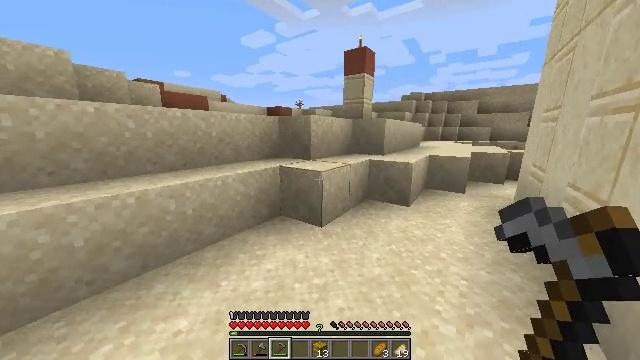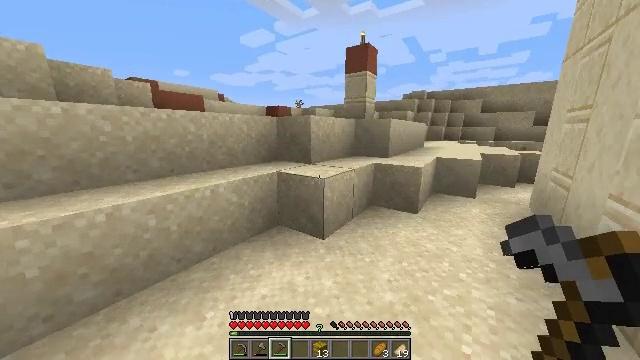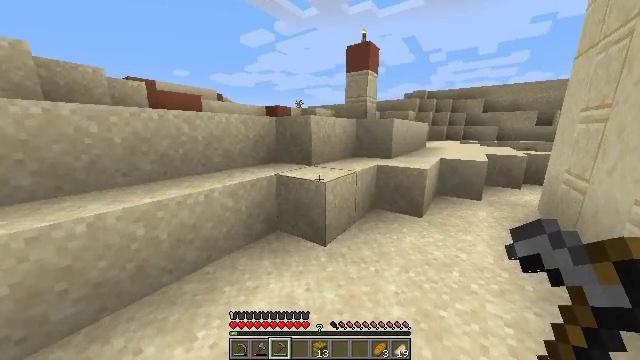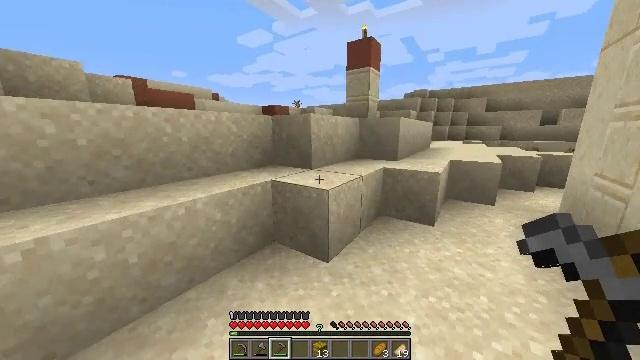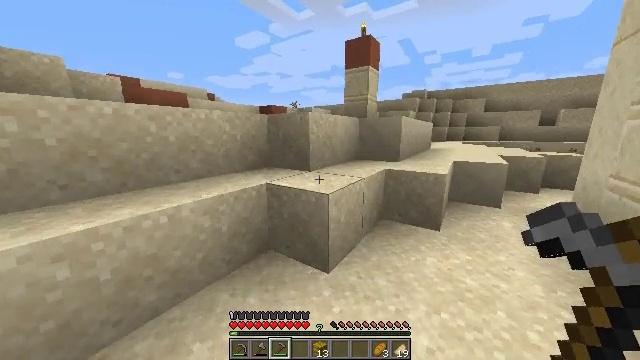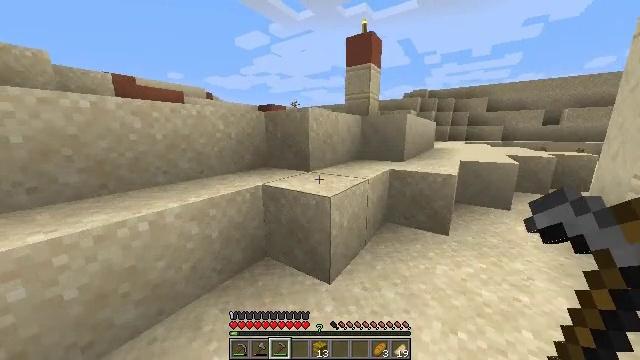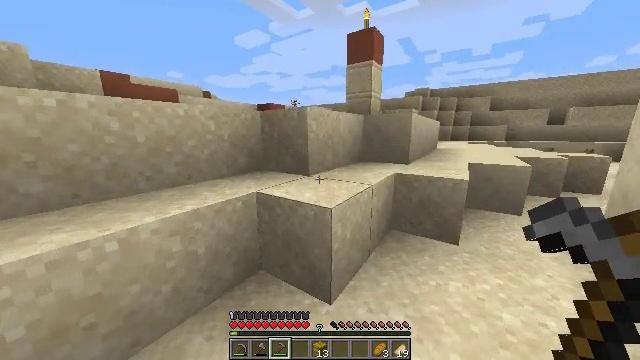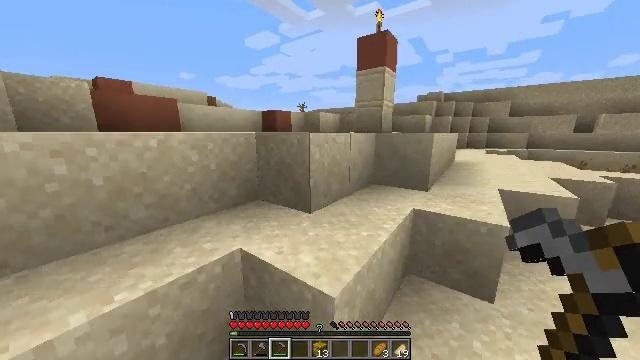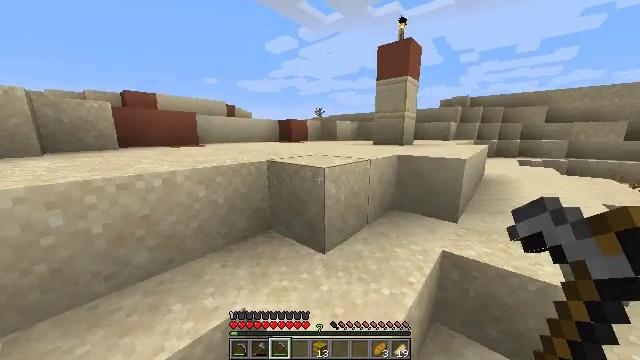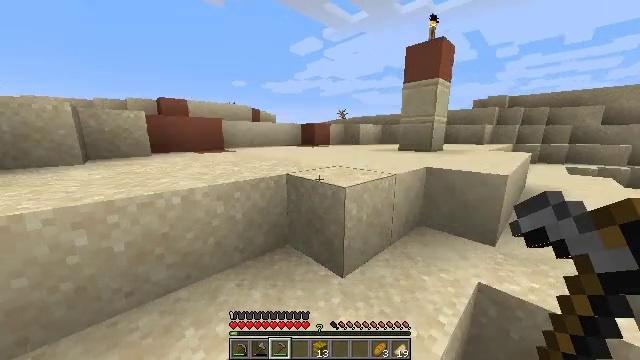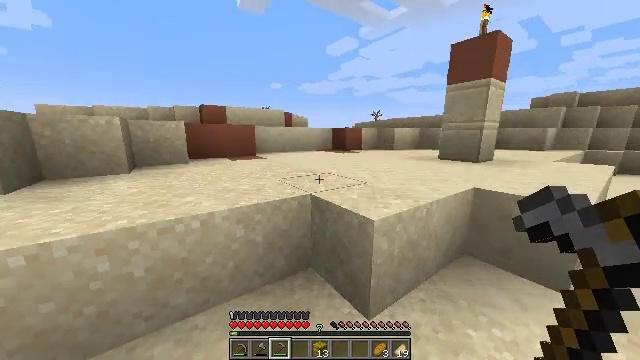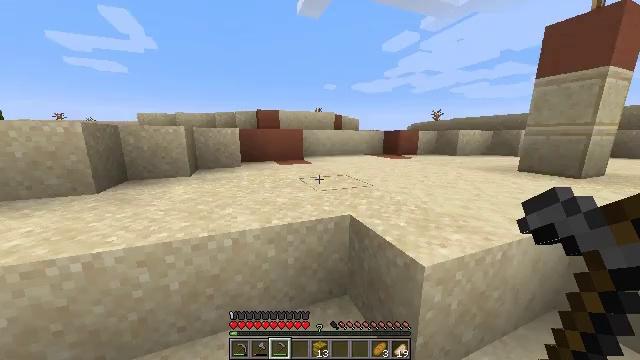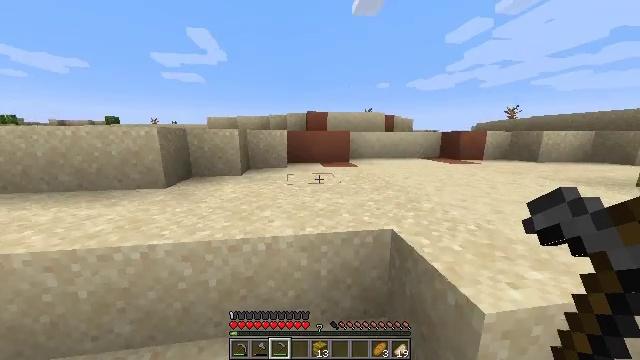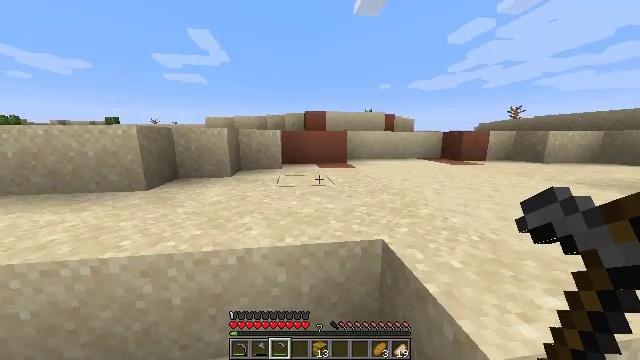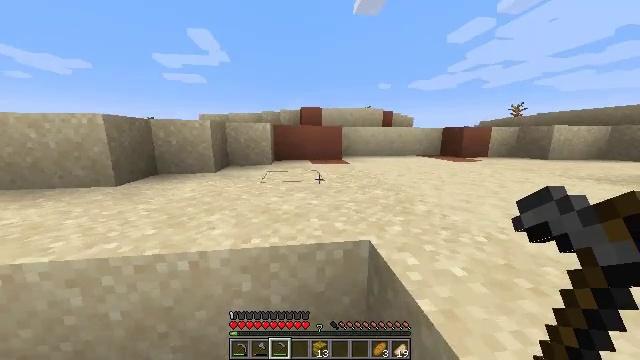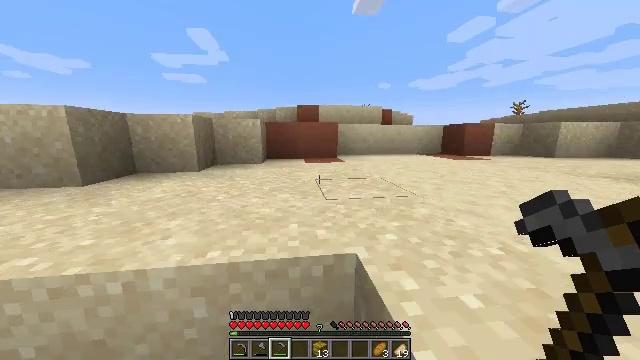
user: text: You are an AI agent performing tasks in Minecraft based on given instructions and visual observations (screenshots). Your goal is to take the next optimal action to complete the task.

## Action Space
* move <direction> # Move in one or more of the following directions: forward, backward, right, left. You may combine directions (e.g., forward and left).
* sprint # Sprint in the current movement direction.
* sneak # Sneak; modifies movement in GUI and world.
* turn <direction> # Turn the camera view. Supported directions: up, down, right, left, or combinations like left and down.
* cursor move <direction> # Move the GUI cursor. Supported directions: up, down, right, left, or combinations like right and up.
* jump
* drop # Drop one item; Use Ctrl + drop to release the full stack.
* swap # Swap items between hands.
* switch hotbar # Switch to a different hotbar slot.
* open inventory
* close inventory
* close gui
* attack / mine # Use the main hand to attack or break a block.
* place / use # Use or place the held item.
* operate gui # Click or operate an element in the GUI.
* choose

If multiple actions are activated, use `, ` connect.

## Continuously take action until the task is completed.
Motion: motion action
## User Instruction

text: Collect wheat crops.
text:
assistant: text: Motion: move forward, sprint
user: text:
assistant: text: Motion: move forward, sprint
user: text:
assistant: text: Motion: move forward, sprint
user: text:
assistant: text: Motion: move forward, sprint
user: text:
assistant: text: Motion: move forward, sprint
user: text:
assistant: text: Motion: move forward, sprint
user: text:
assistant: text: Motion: move forward, sprint, turn left, jump
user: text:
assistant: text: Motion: move forward, sprint, turn left, jump
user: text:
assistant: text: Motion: move forward, sprint, turn left, jump
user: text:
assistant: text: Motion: move forward, sprint, turn left
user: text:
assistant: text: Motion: move forward, sprint, turn left
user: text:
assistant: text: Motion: move forward, sprint, turn left
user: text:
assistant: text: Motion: move forward, sprint, jump
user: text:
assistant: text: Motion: move forward, sprint, jump
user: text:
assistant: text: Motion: move forward, sprint, jump
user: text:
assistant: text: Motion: move forward, sprint, jump
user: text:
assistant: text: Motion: move forward, sprint, jump
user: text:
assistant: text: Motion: move forward, sprint, turn right and down, jump
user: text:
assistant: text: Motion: move forward, sprint, turn right and down
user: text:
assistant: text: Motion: move forward, sprint, turn down
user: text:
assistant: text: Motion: move forward, sprint, turn left
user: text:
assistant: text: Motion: move forward, sprint, turn left
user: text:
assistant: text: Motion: move forward, sprint, turn left
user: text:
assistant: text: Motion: move forward, sprint
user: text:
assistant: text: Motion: move forward, sprint
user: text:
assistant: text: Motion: move forward, sprint
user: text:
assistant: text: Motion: move forward, sprint
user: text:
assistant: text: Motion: move forward, sprint
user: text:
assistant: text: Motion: move forward, sprint
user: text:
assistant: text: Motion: move forward, sprint